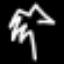
Label: palm tree